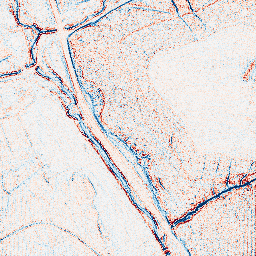
Category: edge_preserving
Decomposition family: anisotropic_diffusion
Decomposition parameters: iterations: 5
kappa: 30
gamma: 0.05
Upsampling method: fft_zeropad
Upsampling parameters: scale: 2
Upsampling scale: 2